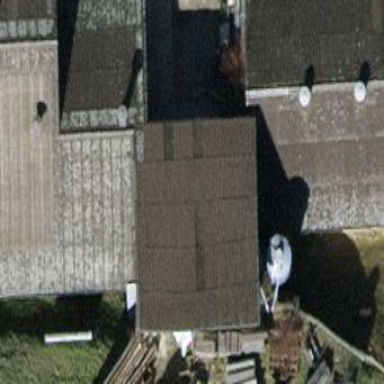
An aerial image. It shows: View of roof of building.